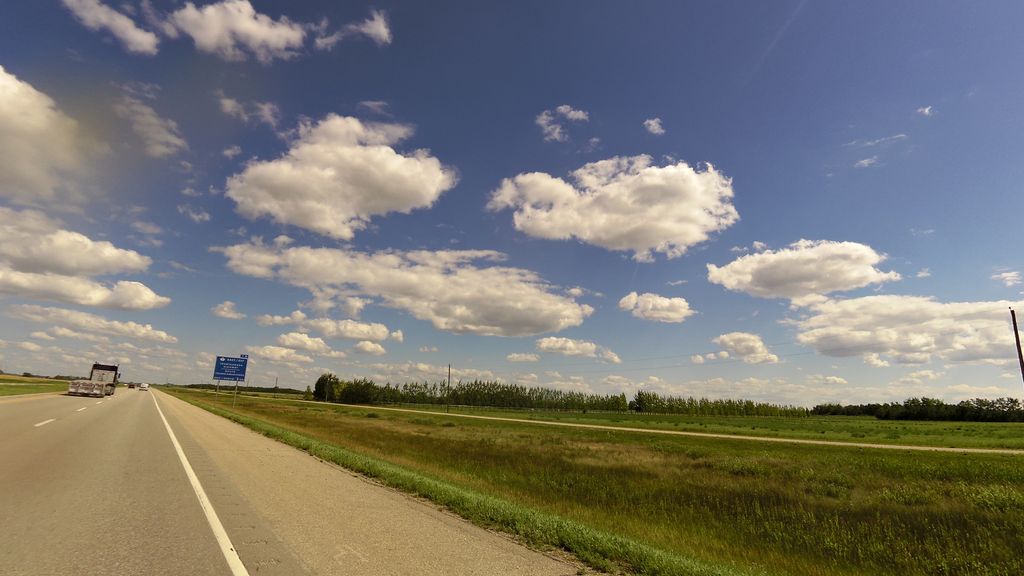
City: winnipeg